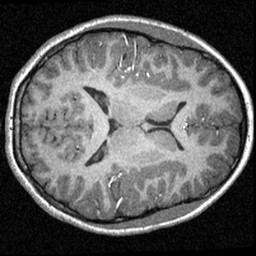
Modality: T1w
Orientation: axial
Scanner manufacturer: siemens
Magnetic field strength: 3 T
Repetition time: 1.57 s
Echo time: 0.00304 s